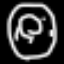
Label: donut